Group 1:
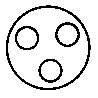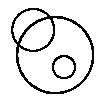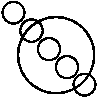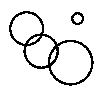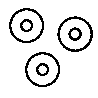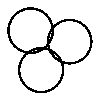
Group 2:
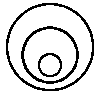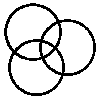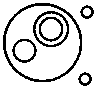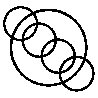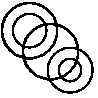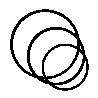
Rule separating the two groups: White space in two circles maximum vs. white space in three circles maximum.
Concepts: 2, 3, circle, nesting, recursion, recursion_number, separated_regions, three, two
Author: Aaron David Fairbanks